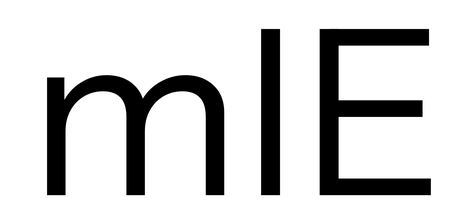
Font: InstrumentSans_Regular